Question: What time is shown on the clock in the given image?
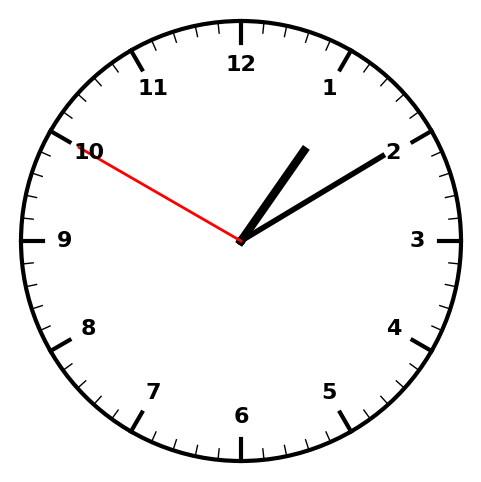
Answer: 01:09:50